Field crop: maize
Growth stage: 2
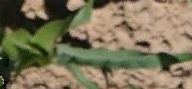
Species: maize